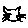
Label: cat